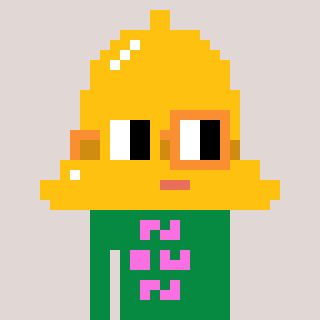
a pixel art character with square yellow and orange glasses, a bell-shaped head and a green-colored body on a warm background